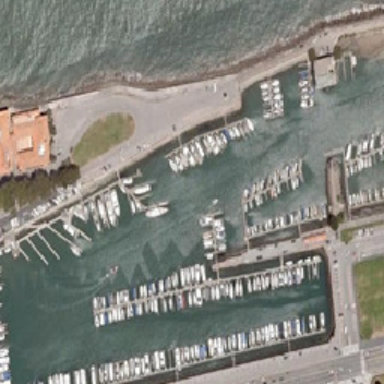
Here is the pronggon port between the cars and the sea and the road is seated in a row .